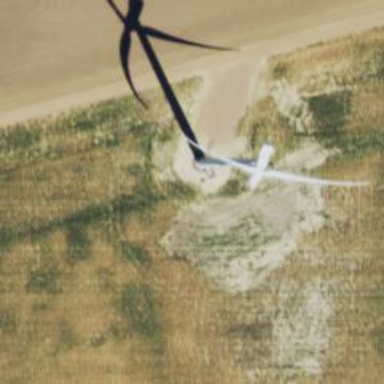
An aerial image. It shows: Wind generator using wind turbines of horizontal axis.